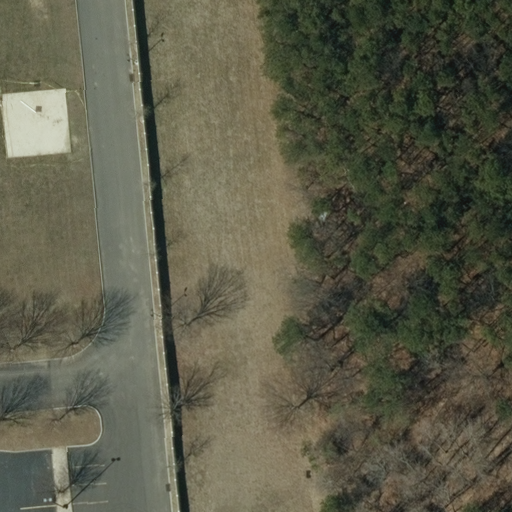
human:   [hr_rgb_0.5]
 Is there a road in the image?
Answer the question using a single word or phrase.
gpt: yes

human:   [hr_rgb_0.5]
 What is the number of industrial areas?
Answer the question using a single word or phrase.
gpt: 1

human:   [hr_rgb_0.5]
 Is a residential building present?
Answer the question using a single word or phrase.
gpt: no

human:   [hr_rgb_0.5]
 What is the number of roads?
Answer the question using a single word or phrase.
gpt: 2

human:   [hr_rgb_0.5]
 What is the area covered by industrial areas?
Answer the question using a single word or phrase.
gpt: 10623m2

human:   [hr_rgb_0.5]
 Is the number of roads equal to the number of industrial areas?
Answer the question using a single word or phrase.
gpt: no

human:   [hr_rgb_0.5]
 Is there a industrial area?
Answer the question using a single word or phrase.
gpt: yes

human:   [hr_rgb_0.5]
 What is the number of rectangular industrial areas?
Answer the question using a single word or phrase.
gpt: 1

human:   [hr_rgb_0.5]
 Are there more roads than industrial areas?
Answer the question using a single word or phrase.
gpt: yes

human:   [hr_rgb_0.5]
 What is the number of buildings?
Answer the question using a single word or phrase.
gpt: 0

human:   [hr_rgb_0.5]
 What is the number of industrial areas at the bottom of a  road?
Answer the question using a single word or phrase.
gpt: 0

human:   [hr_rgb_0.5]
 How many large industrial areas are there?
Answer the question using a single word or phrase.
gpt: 1

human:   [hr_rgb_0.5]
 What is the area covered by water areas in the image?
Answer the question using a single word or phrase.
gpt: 0m2

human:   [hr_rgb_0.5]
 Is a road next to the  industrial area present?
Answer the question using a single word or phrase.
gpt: yes

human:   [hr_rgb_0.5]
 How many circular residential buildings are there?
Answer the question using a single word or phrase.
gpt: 0

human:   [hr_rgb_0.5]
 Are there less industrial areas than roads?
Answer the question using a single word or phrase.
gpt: yes

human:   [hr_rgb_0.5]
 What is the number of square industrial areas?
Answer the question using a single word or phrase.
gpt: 0

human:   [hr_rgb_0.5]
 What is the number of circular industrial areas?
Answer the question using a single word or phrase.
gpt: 0

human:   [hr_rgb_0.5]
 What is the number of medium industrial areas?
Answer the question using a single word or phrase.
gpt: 0

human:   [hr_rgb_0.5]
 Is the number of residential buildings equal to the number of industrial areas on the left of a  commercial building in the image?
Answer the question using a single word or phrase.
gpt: yes

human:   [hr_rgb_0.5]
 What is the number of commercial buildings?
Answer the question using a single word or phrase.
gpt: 0

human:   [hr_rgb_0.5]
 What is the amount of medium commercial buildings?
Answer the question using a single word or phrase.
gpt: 0

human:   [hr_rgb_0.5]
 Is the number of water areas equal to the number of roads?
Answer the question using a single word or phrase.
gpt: no

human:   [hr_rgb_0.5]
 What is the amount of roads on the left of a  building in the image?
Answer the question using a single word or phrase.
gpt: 0

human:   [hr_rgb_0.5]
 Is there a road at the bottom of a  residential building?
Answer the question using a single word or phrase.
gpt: no

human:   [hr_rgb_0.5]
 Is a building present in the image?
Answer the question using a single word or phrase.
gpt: no

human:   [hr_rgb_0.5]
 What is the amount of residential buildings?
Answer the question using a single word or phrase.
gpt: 0

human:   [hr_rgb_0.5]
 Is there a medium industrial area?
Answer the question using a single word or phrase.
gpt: no

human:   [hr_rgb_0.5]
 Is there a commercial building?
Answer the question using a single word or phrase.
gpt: no

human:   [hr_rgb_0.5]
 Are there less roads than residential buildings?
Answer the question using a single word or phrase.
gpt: no

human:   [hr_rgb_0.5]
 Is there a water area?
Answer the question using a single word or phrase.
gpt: no

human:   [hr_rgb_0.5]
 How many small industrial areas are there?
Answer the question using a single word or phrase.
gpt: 0

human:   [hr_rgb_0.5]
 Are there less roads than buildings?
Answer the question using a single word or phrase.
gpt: no

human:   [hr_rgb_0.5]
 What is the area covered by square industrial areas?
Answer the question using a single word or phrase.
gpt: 0m2

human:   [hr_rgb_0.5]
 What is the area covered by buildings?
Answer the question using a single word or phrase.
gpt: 0m2

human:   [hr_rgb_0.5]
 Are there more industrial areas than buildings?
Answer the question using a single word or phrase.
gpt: yes

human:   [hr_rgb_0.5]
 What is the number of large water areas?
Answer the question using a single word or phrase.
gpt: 0

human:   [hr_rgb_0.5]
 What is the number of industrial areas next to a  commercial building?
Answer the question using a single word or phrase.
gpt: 0

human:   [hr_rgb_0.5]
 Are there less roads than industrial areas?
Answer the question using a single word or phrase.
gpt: no

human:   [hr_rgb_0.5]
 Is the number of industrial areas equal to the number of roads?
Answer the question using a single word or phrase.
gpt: no

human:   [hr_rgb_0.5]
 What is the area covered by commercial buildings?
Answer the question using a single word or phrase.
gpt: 0m2

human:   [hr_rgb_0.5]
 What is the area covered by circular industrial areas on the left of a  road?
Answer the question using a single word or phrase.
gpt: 0m2

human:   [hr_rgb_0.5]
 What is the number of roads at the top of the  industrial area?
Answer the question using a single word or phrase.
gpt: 0

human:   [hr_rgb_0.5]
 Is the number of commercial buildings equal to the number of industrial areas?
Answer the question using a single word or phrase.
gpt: no

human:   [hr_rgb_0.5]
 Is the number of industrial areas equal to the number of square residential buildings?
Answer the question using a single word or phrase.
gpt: no

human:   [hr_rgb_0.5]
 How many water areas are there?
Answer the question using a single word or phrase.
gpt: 0

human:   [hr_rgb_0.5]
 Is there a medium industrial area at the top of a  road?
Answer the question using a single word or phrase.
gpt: no

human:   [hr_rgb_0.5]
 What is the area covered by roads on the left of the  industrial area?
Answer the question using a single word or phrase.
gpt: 0m2

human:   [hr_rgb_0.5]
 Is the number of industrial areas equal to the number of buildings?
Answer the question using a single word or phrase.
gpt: no

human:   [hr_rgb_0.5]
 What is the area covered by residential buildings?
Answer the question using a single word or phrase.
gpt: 0m2

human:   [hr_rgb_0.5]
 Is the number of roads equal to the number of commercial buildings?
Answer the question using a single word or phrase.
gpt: no

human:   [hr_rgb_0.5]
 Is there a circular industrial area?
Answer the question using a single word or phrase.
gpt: no

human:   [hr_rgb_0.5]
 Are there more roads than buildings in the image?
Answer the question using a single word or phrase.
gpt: yes

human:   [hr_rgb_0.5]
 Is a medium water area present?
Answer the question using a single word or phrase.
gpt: no

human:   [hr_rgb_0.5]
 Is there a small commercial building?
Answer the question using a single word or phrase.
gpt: no

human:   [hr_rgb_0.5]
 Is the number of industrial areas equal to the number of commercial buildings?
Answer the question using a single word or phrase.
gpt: no

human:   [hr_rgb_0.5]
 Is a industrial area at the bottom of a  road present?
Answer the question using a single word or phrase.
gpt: no

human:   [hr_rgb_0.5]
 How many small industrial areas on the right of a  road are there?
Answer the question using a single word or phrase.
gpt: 0

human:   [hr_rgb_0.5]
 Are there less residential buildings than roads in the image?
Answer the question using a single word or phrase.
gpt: yes

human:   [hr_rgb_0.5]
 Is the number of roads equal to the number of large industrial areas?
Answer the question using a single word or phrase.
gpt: no

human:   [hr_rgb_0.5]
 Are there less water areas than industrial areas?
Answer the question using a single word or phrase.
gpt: yes

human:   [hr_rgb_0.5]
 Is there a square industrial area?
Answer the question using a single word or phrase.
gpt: no

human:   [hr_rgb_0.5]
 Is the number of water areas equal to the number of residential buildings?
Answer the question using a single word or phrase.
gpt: yes

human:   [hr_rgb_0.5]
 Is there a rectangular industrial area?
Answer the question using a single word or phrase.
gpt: yes